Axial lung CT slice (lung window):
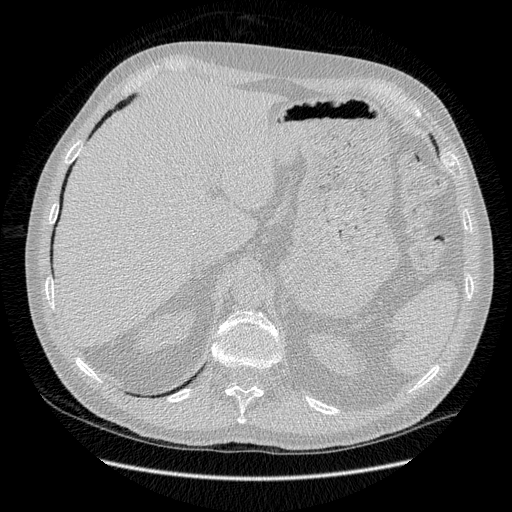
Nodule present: no